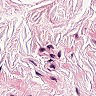
Metastatic tissue present: no